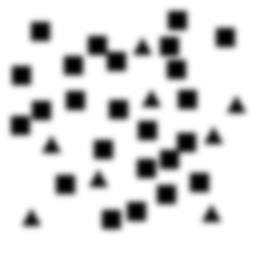
Squares: 24
Triangles: 8
Stars: 0
Total shapes: 32